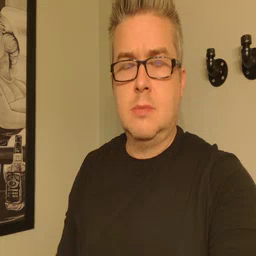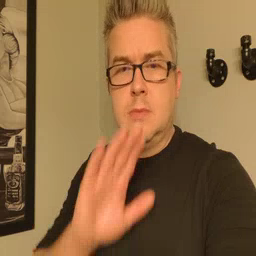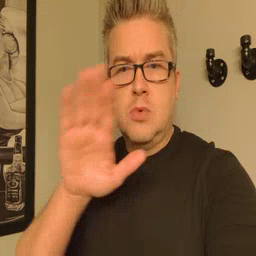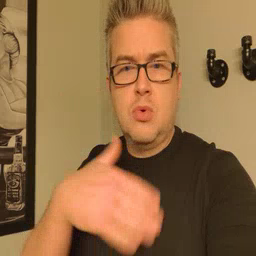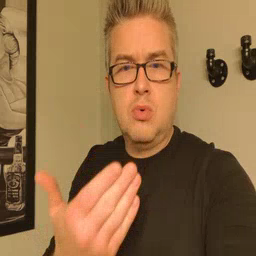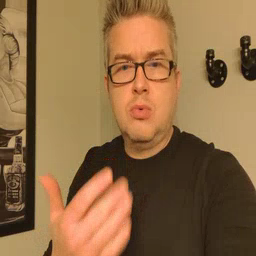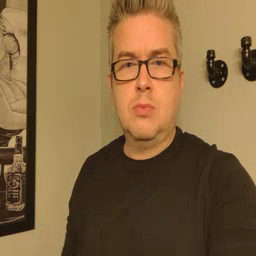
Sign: all